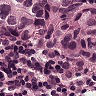
Metastatic tissue present: yes